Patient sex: F
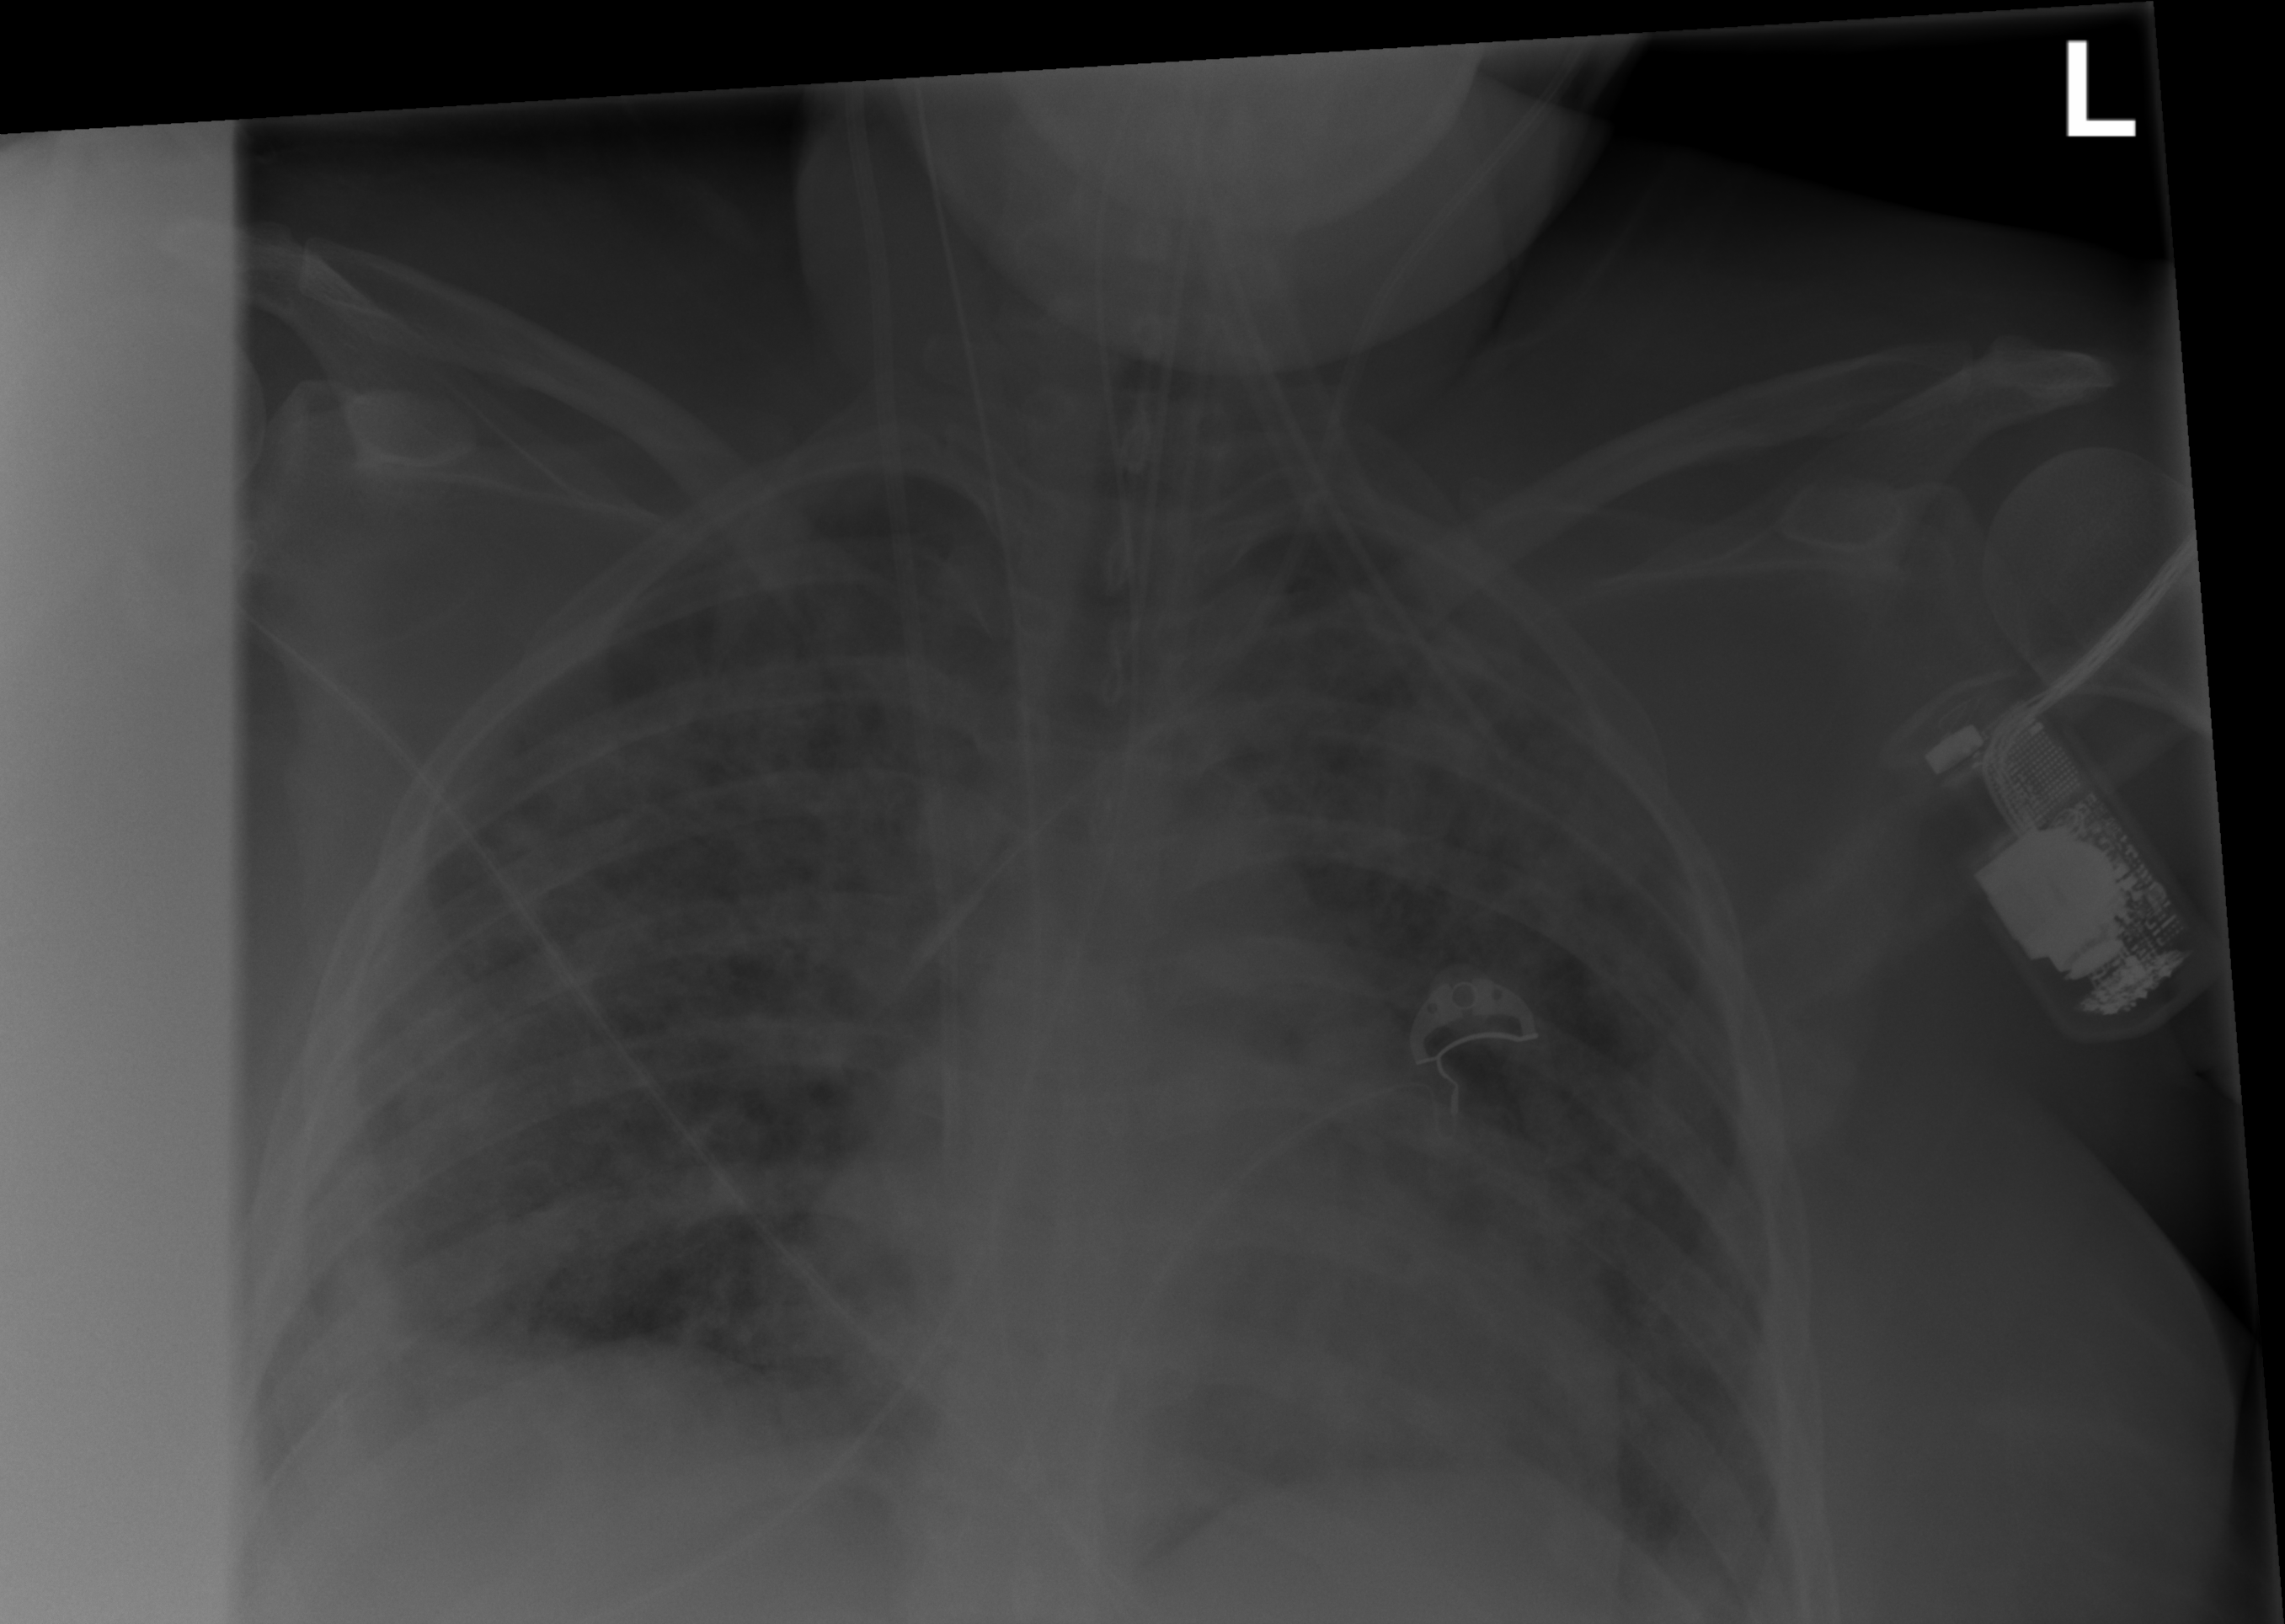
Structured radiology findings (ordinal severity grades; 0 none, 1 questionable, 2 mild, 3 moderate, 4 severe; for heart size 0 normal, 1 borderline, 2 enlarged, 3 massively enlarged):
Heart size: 2
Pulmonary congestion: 3
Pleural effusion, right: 0
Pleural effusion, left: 2
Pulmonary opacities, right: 4
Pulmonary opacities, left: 4
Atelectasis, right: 3
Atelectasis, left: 3